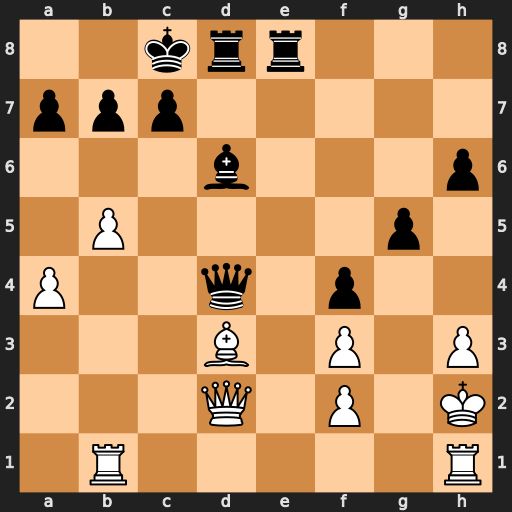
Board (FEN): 2krr3/ppp5/3b3p/1P4p1/P2q1p2/3B1P1P/3Q1P1K/1R5R
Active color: w
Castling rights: -
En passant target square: -
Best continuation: Bf5+ Kb8 Qxd4